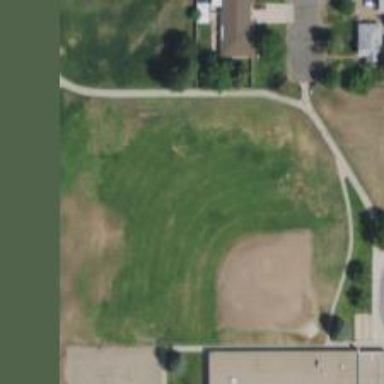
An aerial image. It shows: Baseball pitch for leisure land activities.